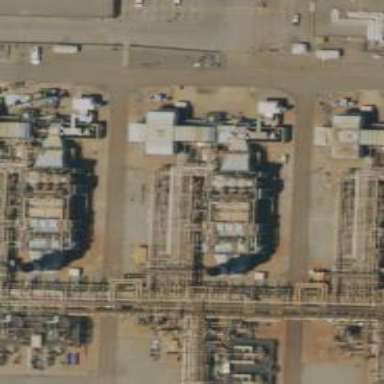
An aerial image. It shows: Gas-powered generator. It is gas turbine type generator.